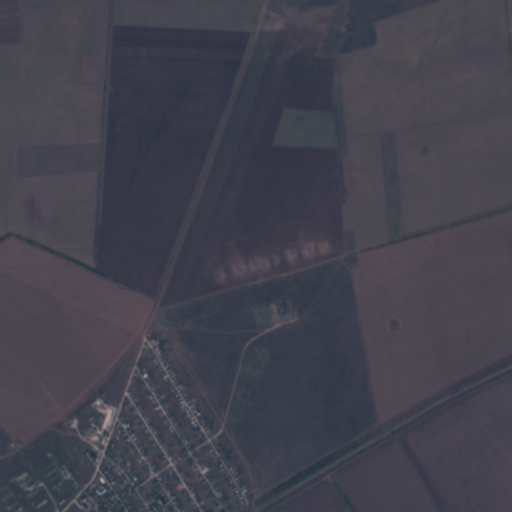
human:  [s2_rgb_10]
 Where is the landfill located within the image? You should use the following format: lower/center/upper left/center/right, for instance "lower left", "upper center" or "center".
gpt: The landfill is located in the lower center of the image.
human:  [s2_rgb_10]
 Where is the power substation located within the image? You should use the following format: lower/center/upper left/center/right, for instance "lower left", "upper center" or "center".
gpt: The power substation is located in the lower left of the image.
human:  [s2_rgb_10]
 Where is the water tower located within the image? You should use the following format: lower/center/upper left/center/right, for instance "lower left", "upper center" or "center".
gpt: The water tower is located in the lower left of the image.
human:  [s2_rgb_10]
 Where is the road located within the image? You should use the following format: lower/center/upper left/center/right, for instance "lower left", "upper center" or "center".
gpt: There is no road in the image.